Interaction volume radius: 5 \u00c5
Interaction volume height: 10 \u00c5
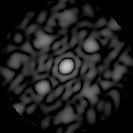
Disorder parameter: 0.5783